Question: Is it possible to change only part of a standard theme of an Android app? Specifically, I'm asking about the color.
I'm using the 'Holo.Light.DarkActionBar' theme (but this question is more general than that theme itself. I really like the blue theme Android has, but I'm wondering if I can change the theme to be orange instead. Maybe I can illustrate...

Is this possible without re-writing the theme? I realize I probably can't change the notification bar colors, and that's ok. I'm only concerned about the theme for my app, not the system.
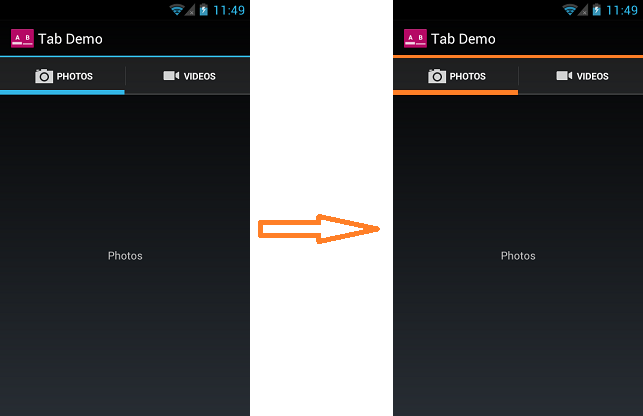
Answer: You can't do it without creating a custom theme, but using <URL>, most of the work will be done for you. Just select the color you want and the UI elements that you want styled and it will generate the resources you need for your project.